Field crop: maize
Growth stage: 2
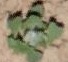
Species: chenopodium